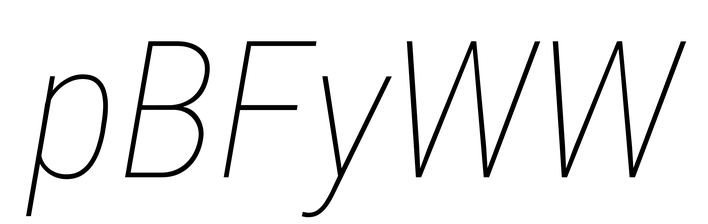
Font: Roboto-Italic_Condensed_Thin_Italic